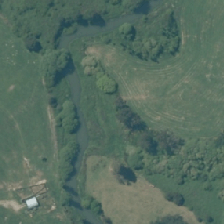
Land cover: deciduous_hardwood